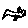
Label: fish